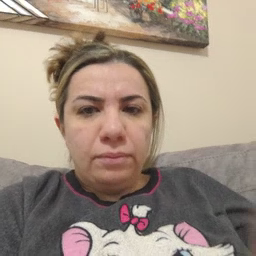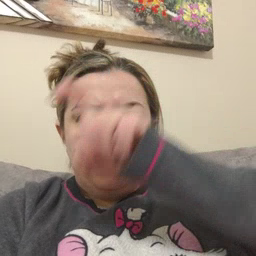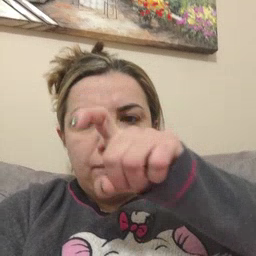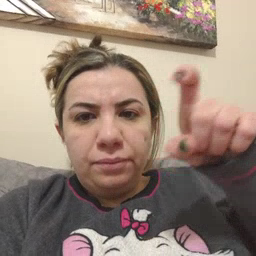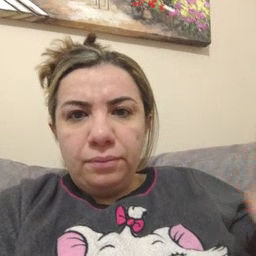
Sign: closet